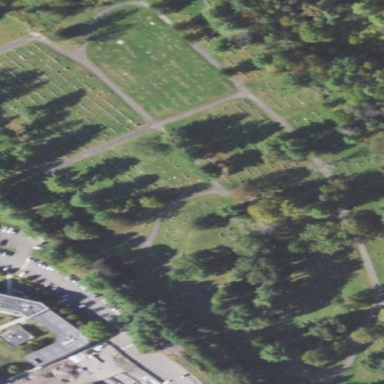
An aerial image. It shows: Cemetery or graveyard.